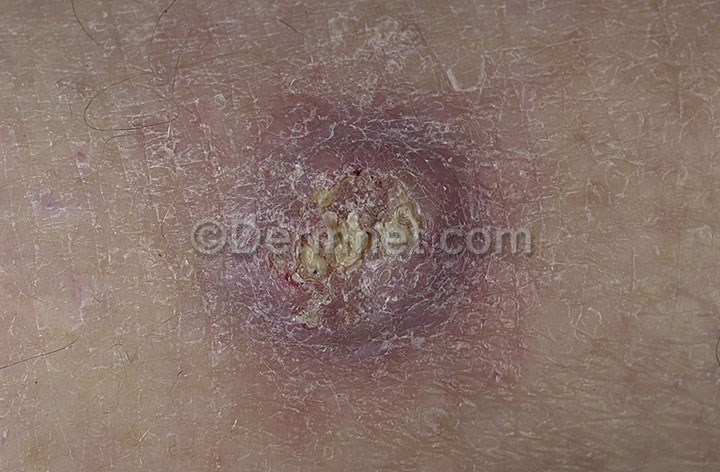
Disease: Seborrheic Keratoses and other Benign Tumors